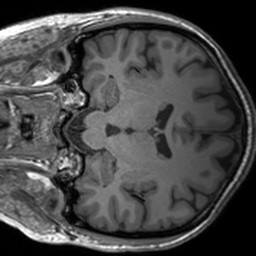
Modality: T1w
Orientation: coronal
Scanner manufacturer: siemens
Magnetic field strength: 3 T
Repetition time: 1.54 s
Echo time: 0.00234 s